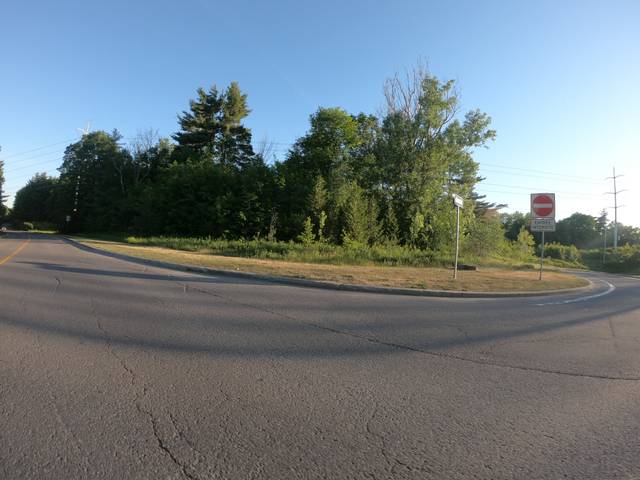
Region: Canada
Coordinates: 45.432, -75.75